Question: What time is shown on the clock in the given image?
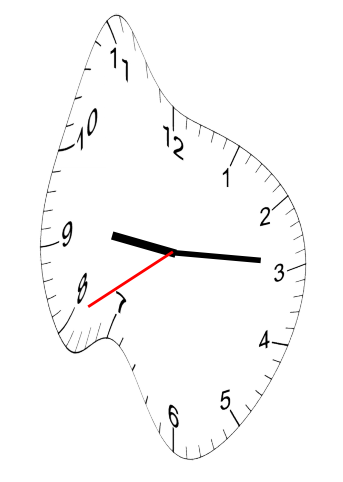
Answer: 09:14:40